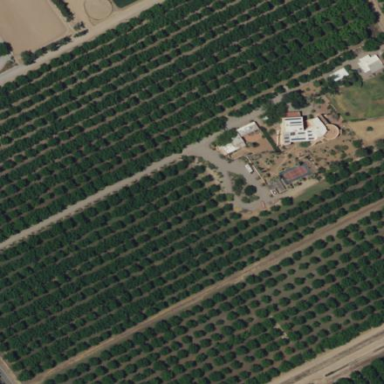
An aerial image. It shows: Orchard.